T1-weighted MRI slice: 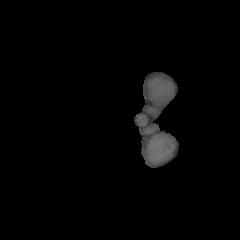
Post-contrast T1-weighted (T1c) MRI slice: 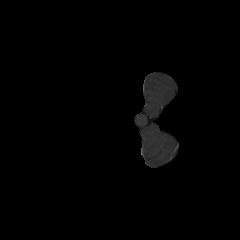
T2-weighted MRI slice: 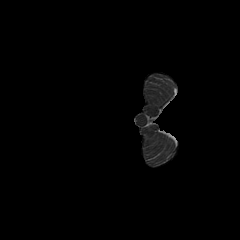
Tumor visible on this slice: no